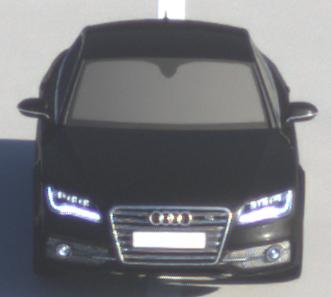
Make: Audi
Model: S7 Sportback cod
Detailed model: S7 (4G) Sportback
Model produced from: 2012/06
Model produced until: 2014/05
Doors: 5
Color: black
Road condition: dry road
Daytime: sunrise or sunset
Contrast: medium contrast